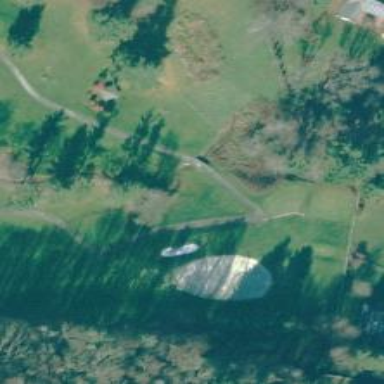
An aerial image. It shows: Service road with bridge used as golf cart path.